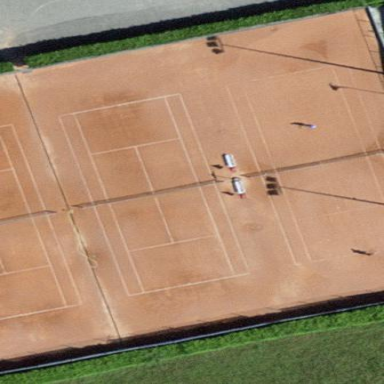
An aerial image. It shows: Tennis court on the leisure land pitch.